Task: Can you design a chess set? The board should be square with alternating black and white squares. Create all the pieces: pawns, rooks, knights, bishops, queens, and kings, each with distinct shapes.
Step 776:
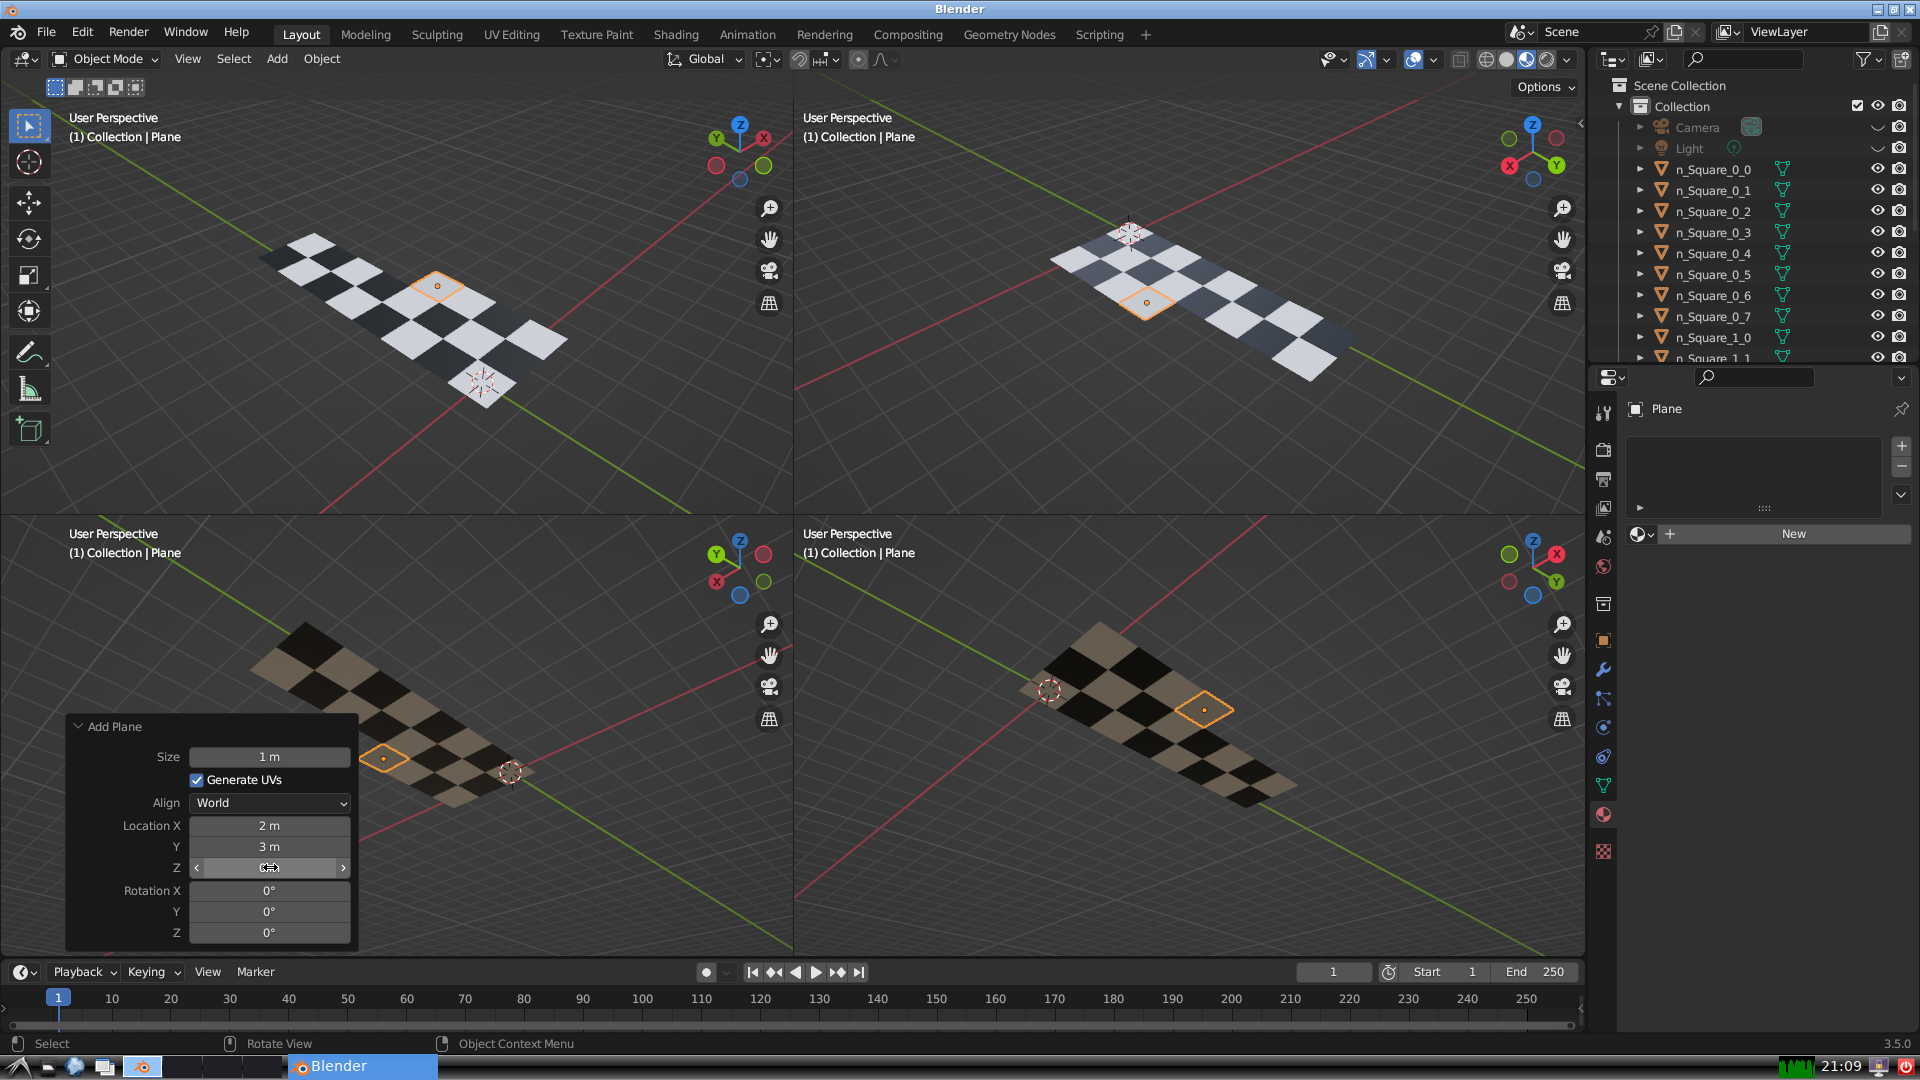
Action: click: no